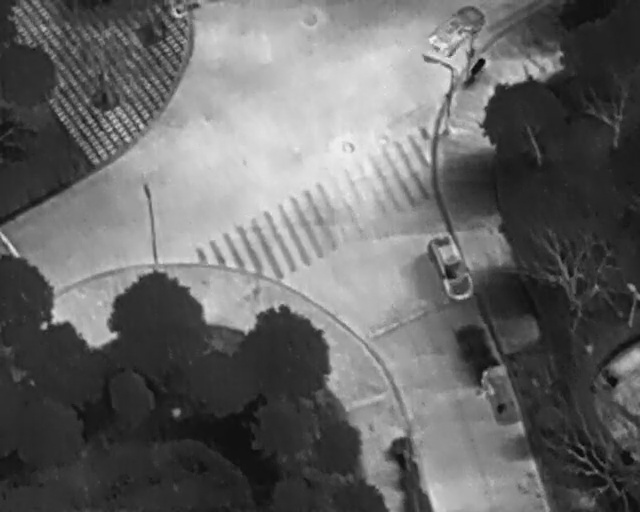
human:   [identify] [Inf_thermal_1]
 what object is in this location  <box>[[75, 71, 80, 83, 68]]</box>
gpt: <ref>1 medium car at the bottom right</ref>

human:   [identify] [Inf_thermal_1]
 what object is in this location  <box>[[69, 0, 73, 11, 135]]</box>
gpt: <ref>1 medium car at the top right</ref>

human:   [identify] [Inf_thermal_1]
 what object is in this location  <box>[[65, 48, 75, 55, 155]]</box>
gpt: <ref>1 medium car at the right</ref>